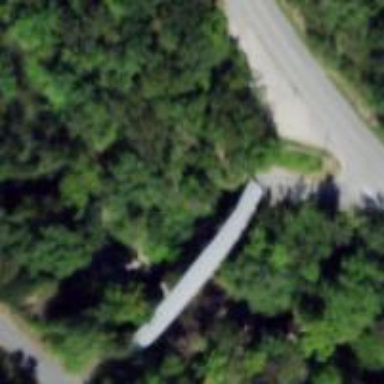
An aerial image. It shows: Covered bridge on residential road.